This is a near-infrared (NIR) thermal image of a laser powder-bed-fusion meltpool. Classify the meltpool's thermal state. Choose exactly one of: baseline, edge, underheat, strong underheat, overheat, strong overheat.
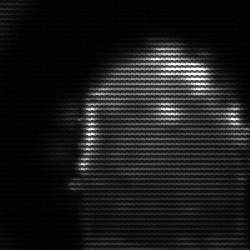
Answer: baseline